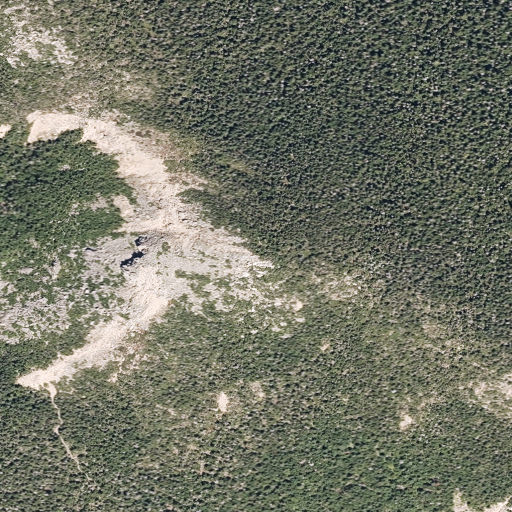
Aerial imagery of mountain in Maine named South Turner Mountain containing evergreen forest, mixed forest, grassland, and barren land